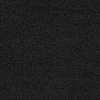
Atmospheric dust classification: dusty